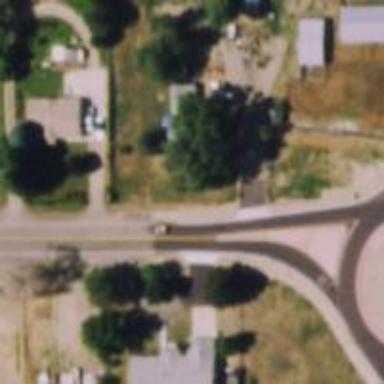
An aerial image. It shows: Secondary road with asphalt surface.